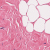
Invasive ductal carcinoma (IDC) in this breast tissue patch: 0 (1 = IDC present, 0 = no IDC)